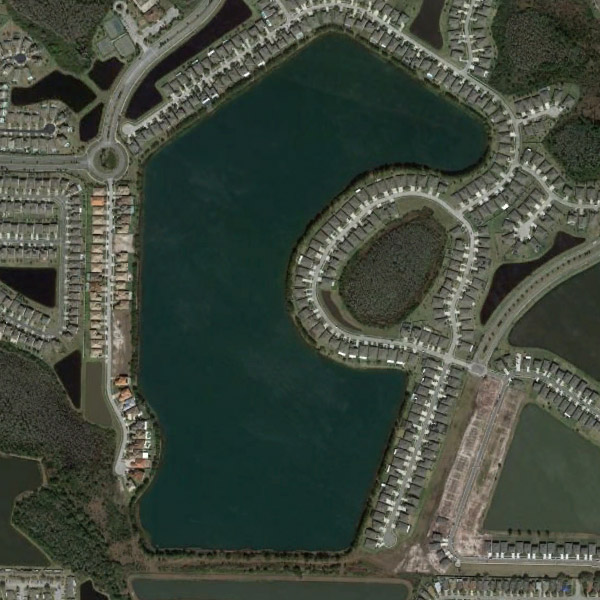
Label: Pond